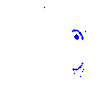
Particle: pion